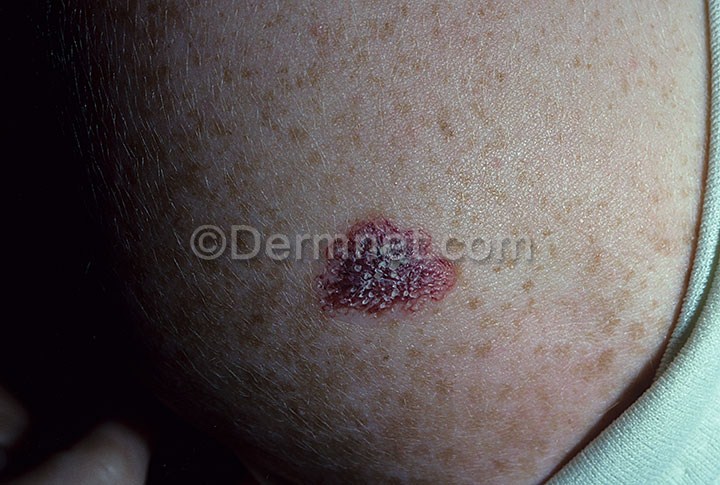
Disease: Psoriasis pictures Lichen Planus and related diseases